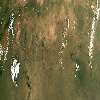
Label: land